Aerial crown-view tile of a tropical tree (Barro Colorado Island, Panama), acquired 20250818:
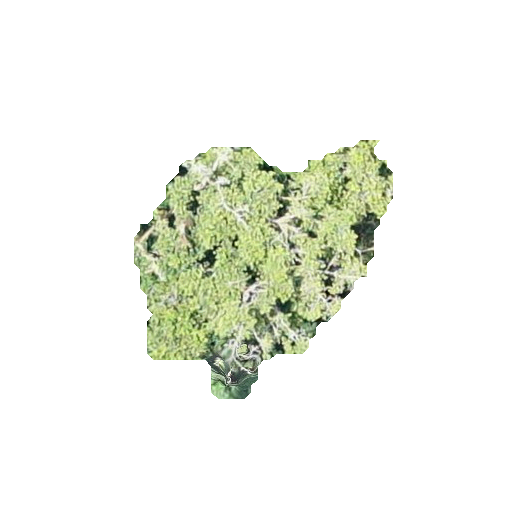
Species: Poulsenia armata
GBIF accepted scientific name: Poulsenia armata
Crown area: 62.536 m²